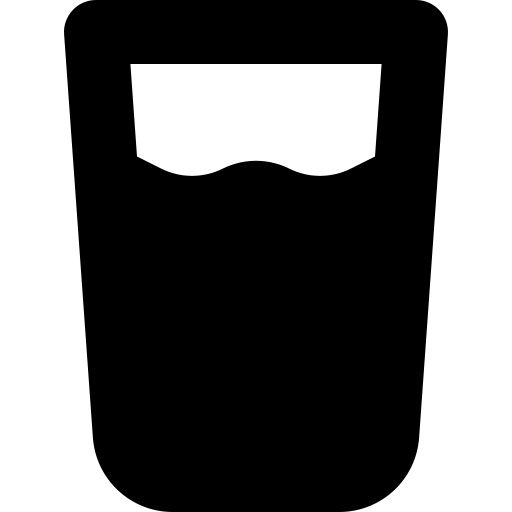
Tags: icon, FontAwesome, fa-icon, solid, glass, water